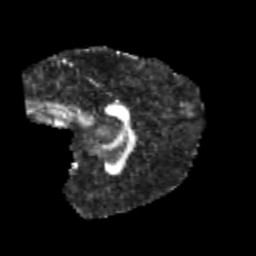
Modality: FA
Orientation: sagittal
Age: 11
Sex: male
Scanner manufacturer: siemens
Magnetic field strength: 3 T
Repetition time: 3.8 s
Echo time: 0.07 s